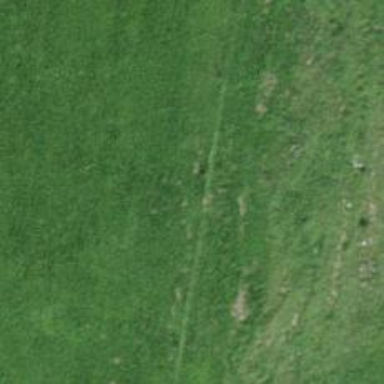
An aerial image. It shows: Path covered in grass.